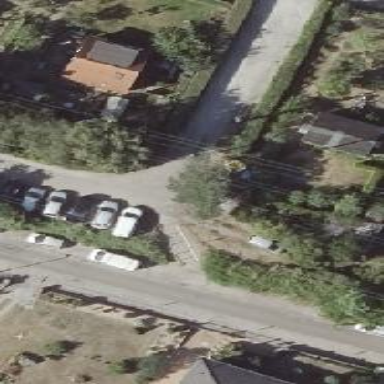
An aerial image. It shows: Asphalt footway.